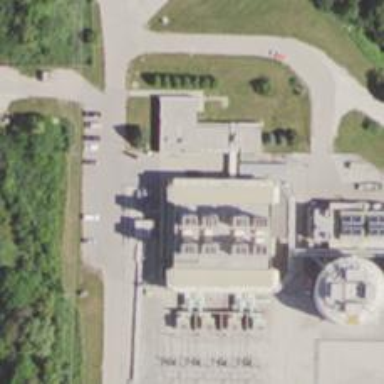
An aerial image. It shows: Gas turbine power generator.